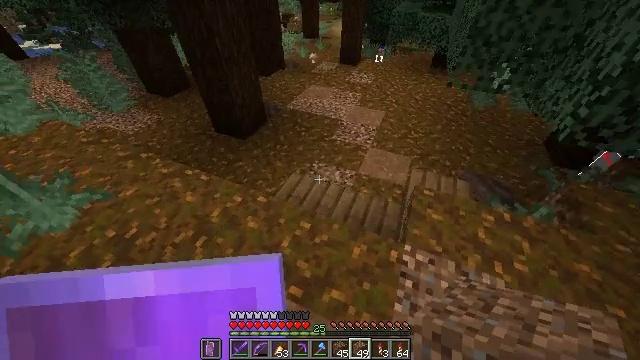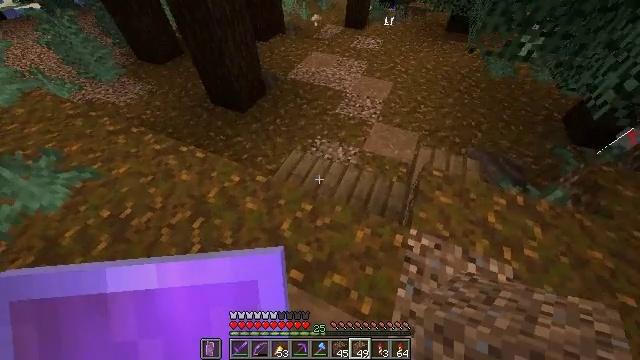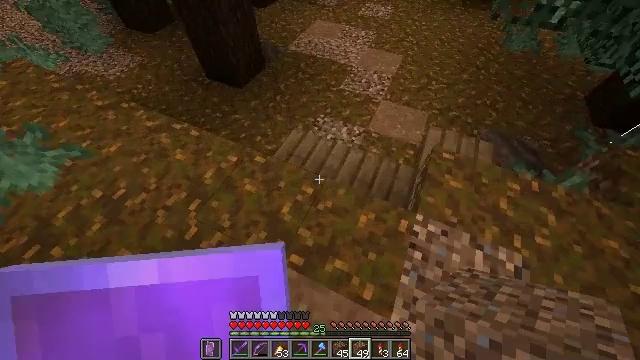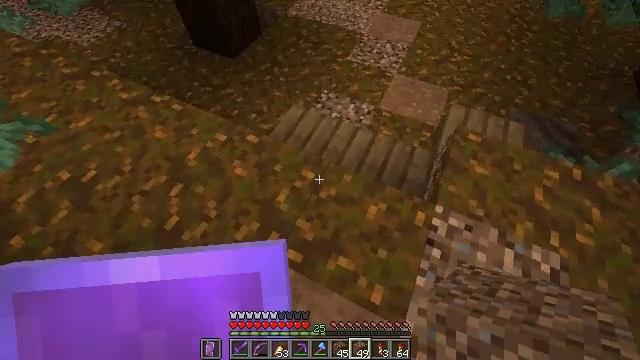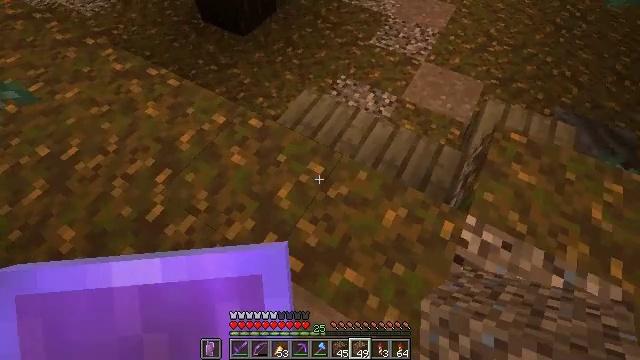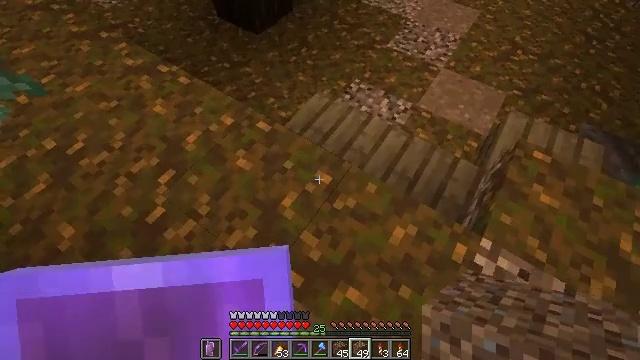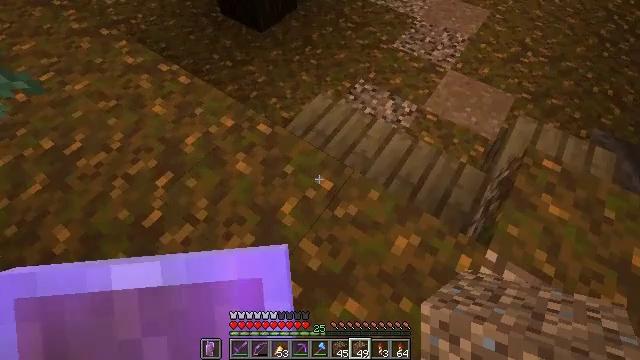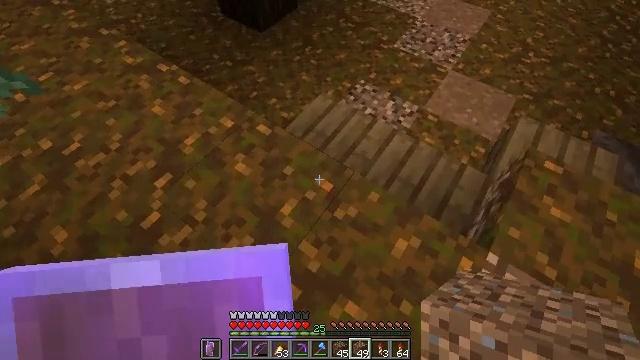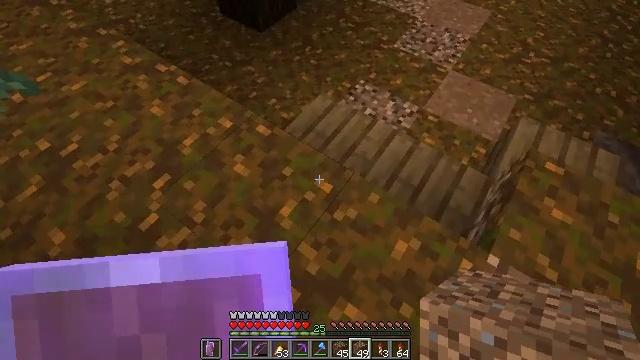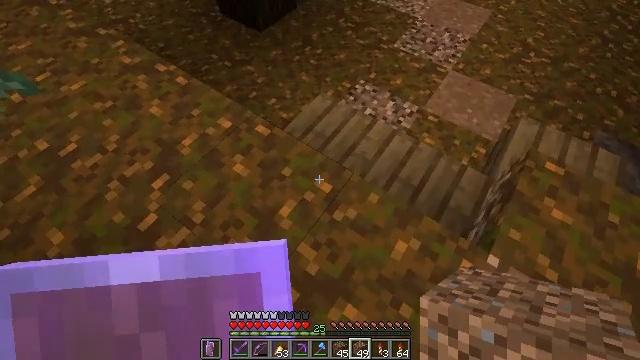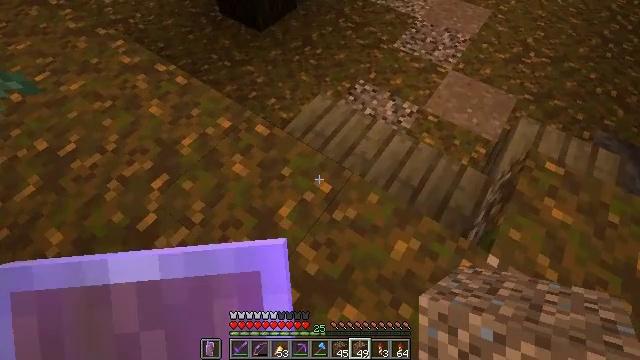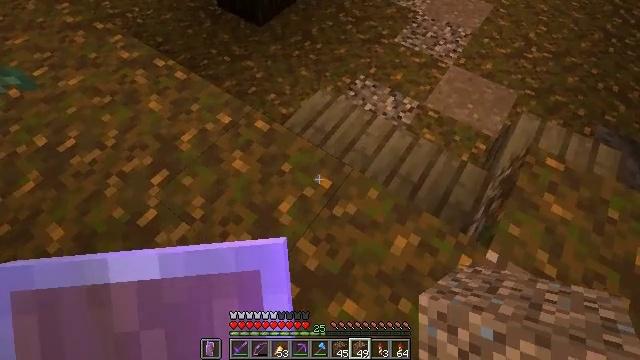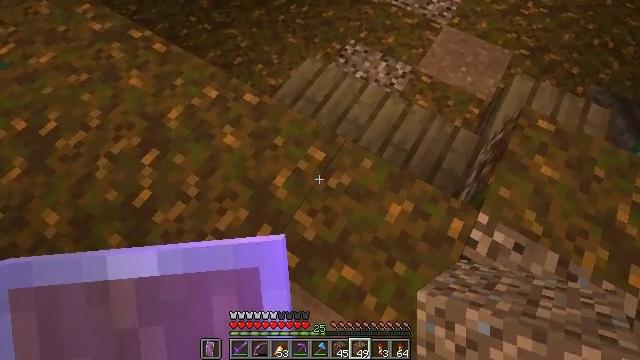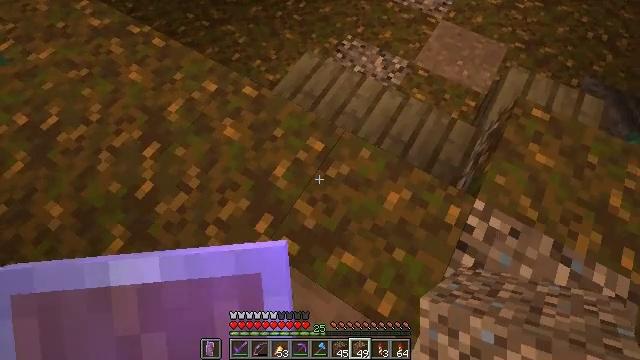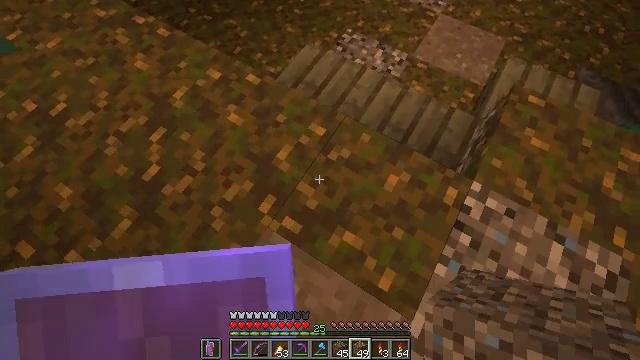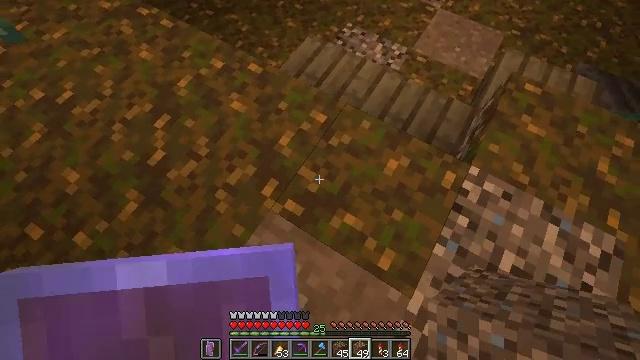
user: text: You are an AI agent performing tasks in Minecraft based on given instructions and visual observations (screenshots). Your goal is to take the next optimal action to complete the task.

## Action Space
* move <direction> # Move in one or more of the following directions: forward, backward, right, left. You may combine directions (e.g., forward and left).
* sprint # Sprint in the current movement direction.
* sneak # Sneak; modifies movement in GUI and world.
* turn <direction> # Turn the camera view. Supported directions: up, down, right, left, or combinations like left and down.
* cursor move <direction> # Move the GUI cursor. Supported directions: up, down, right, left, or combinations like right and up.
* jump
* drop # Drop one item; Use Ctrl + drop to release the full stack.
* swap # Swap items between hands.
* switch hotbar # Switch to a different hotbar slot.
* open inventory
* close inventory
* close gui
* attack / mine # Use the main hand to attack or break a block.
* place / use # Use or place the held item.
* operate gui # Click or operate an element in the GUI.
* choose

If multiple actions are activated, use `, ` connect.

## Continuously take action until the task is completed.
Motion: motion action
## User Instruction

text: Collect the podzol with your tools.
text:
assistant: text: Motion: turn down
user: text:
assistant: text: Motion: turn down
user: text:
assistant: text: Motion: turn left and down
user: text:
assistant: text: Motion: turn left
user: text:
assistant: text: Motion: turn left
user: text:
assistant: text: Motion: turn left
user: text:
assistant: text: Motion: no_op
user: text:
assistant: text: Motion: no_op
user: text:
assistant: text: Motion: no_op
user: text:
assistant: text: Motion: no_op
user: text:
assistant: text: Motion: no_op
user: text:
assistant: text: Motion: turn right and down
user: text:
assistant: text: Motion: move back
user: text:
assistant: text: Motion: move back
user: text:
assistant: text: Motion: move back
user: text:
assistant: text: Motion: move back
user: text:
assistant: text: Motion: move back, turn left and up
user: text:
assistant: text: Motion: move back, turn up
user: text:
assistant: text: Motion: no_op
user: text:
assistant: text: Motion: no_op
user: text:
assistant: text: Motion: no_op
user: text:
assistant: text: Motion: turn right and up
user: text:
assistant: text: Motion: turn right and up
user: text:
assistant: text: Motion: turn right
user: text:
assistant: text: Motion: no_op
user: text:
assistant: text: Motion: no_op
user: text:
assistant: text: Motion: attack / mine
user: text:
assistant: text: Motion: attack / mine
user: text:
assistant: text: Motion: attack / mine
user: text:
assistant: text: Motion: attack / mine